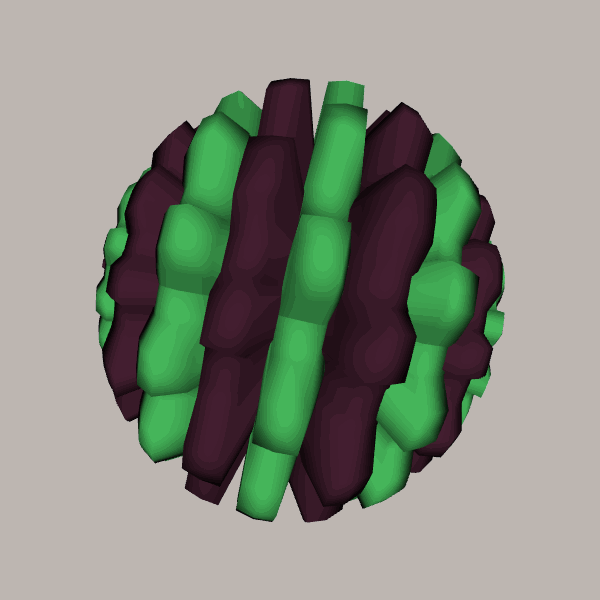
Background: light